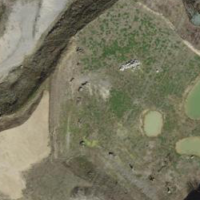
EUNIS habitat code: 50
Species observed at this site:
Vanessa atalanta
Tettigonia viridissima
Phaneroptera falcata
Chorthippus biguttulus